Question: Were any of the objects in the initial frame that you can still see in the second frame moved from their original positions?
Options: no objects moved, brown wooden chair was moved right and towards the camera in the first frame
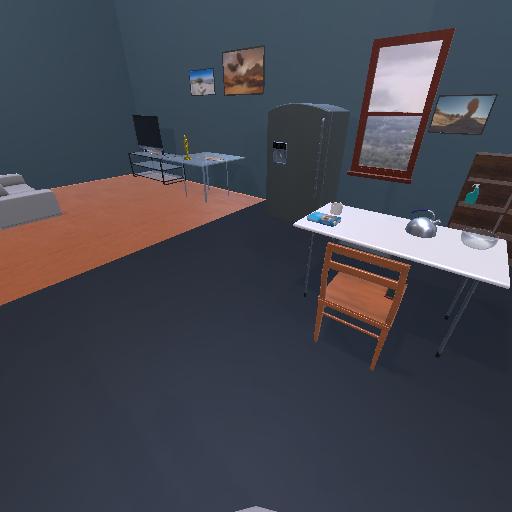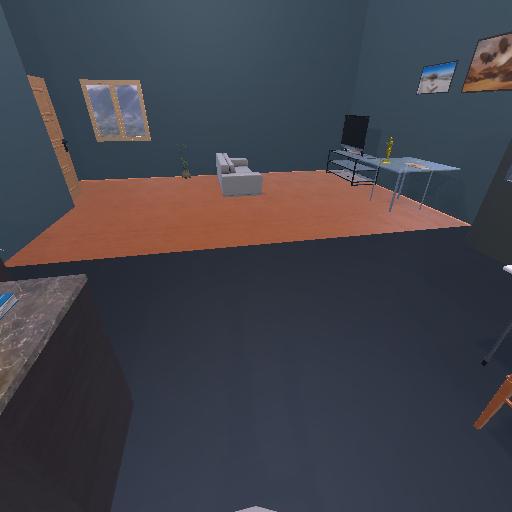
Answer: no objects moved